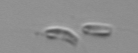
Label: Dinobryon